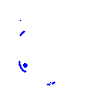
Particle: kaon